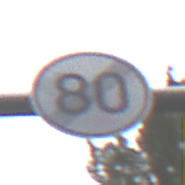
Verkehrszeichen: EndeGeschwindigkeit80
Umgebung: Outdoor, Nature
Tageszeit: Midday
Wetter: Overcast
Licht: Natural
Jahreszeit: Autumn
Kontrast: LowContrast